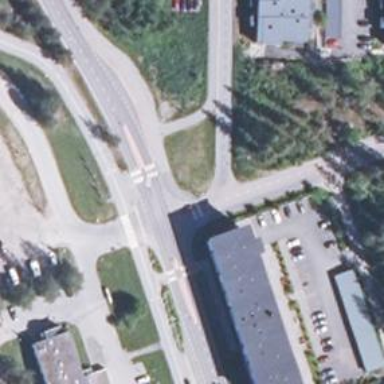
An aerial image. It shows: Uncontrolled crossing with central island on the road.